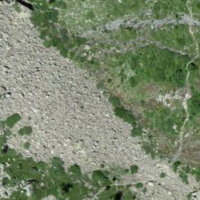
EUNIS habitat code: 31
Species observed at this site:
Vaccinium uliginosum